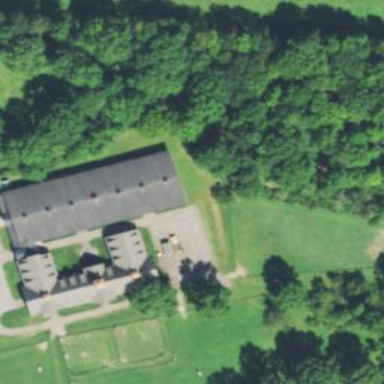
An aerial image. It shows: Stable building.